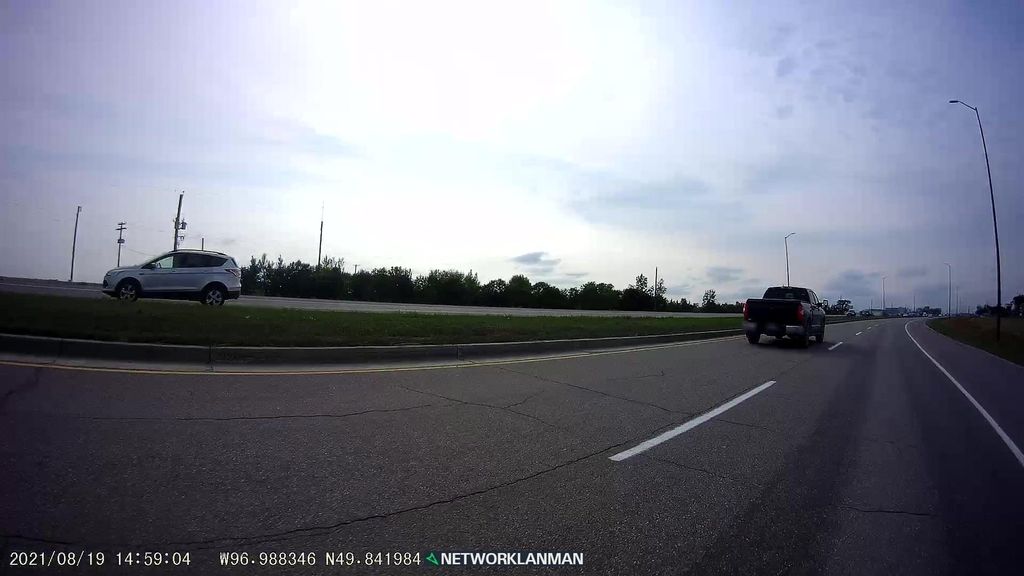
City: winnipeg